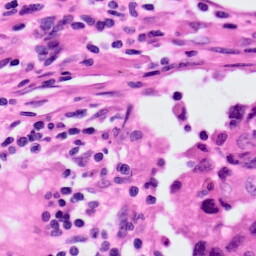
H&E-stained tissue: Lung